Question: I have a problem on UITextView field in file xib because before that load view the app crash.So I have gone in file.h and I have seen that @property (retain, nonatomic) IBOutlet UITextView *description linked to file xib has the warnings

I have tried that if I delete the IBOutlet UITextView *description and the object from file xib, I have discovered that the problem is generated from it.
How to resolve this problem?
Thanks
The message from error compiler is below:
Terminating app due to uncaught exception 'NSUnknownKeyException', reason: '[ setValue:forUndefinedKey:]: this class is not key value coding-compliant for the key description.'
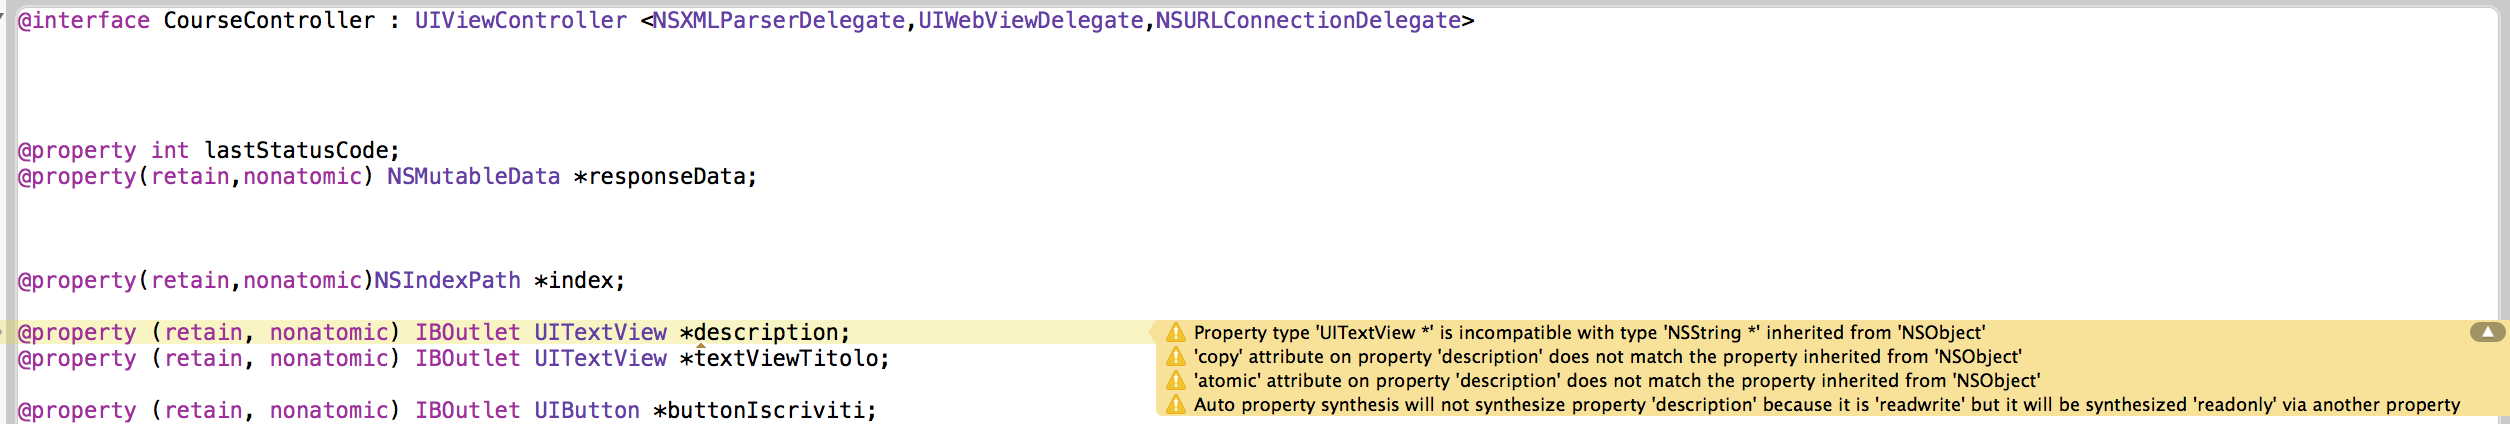
Answer: NSObject got the description method, so you should use another variable name in order to avoid issues. Then you should declare your IBOutlets with 'weak' property.
<URL>